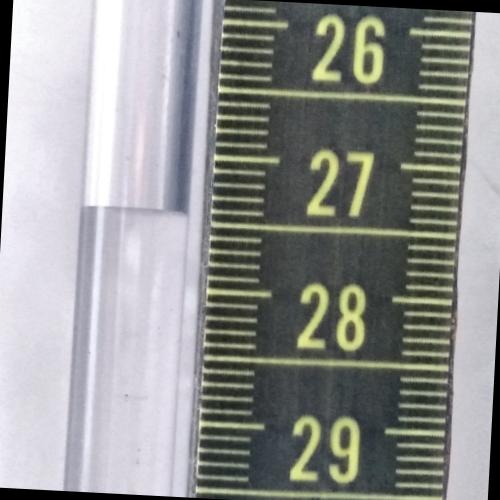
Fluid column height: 27.4 cm